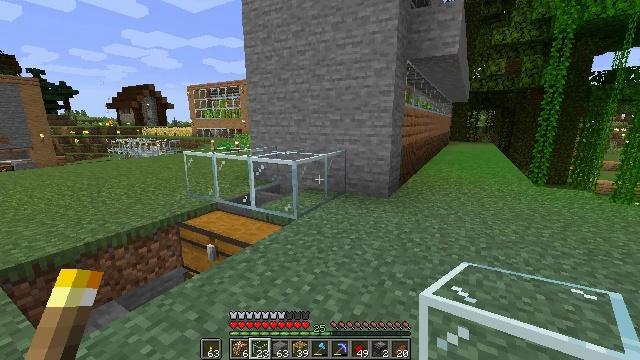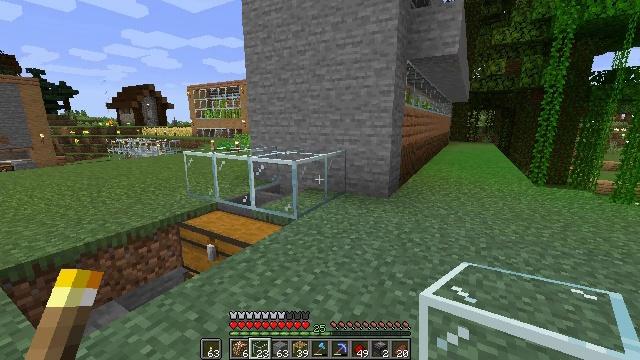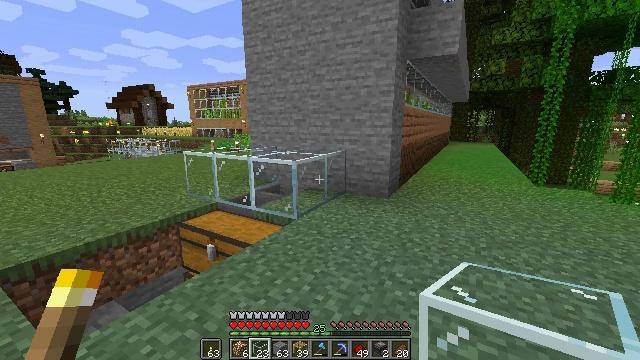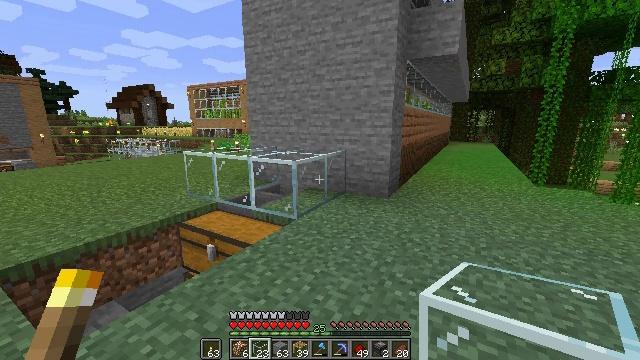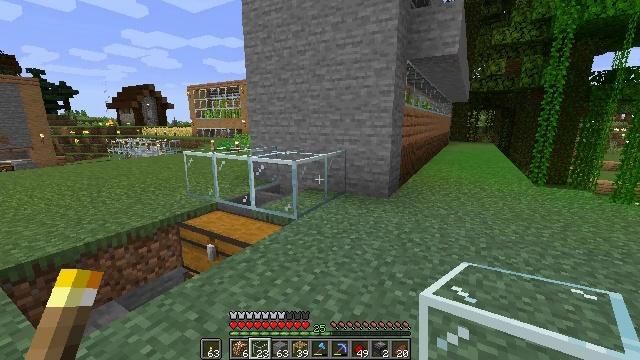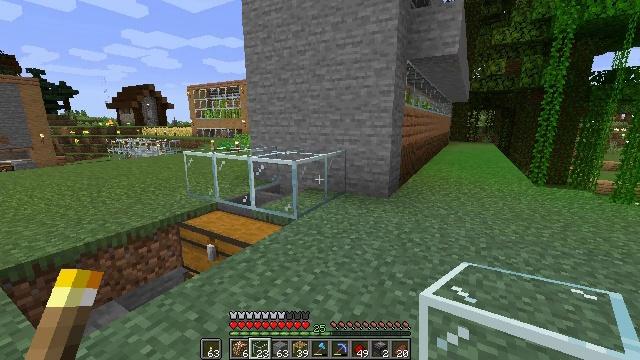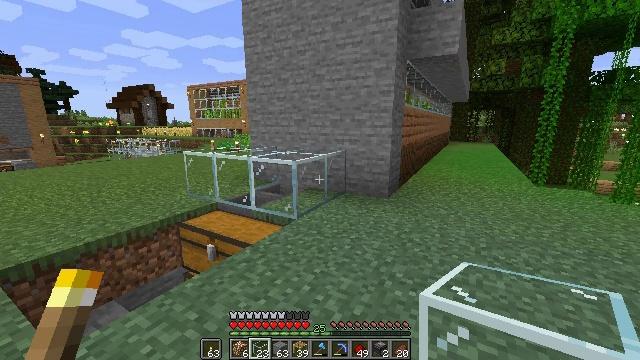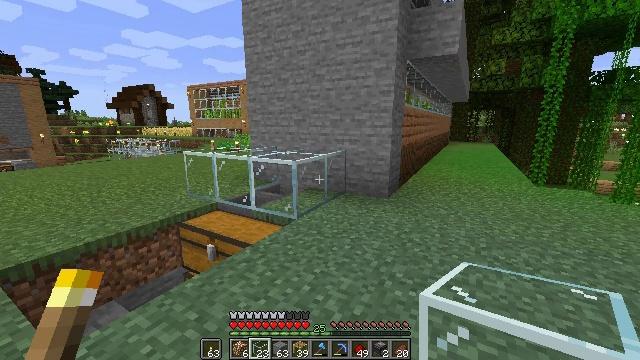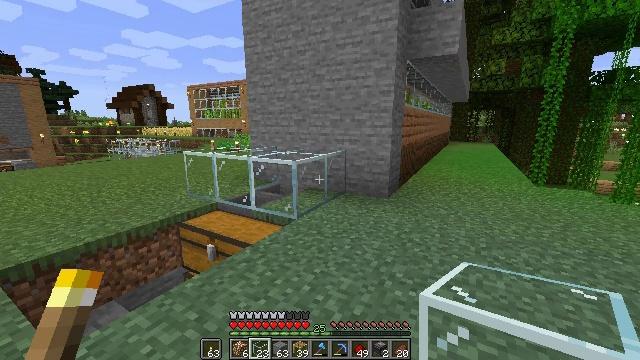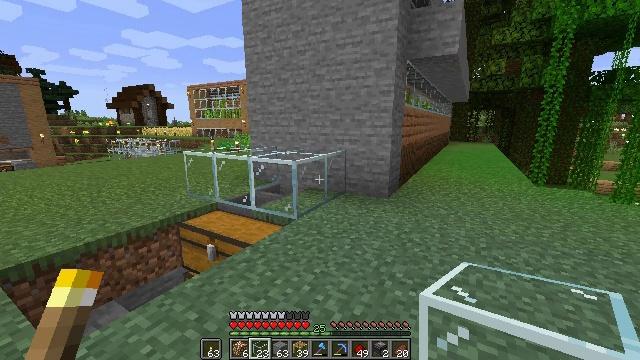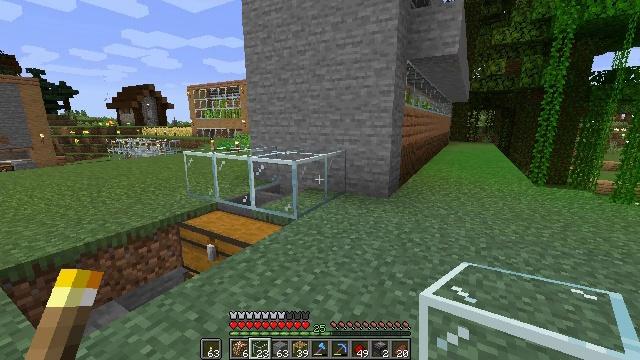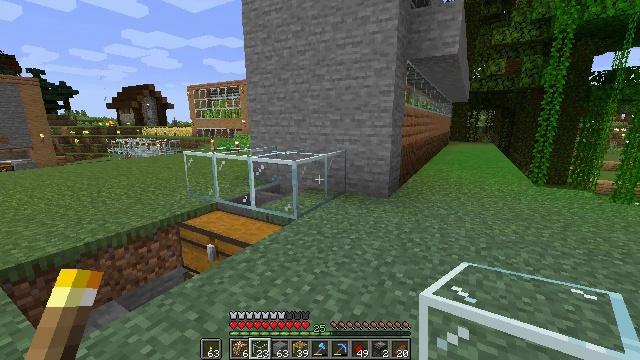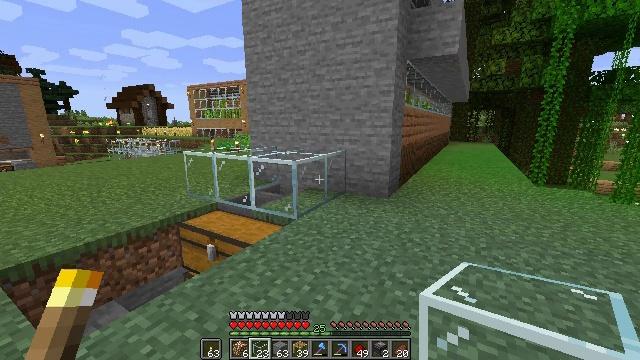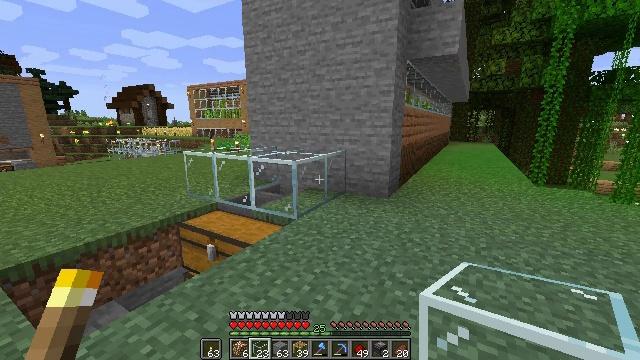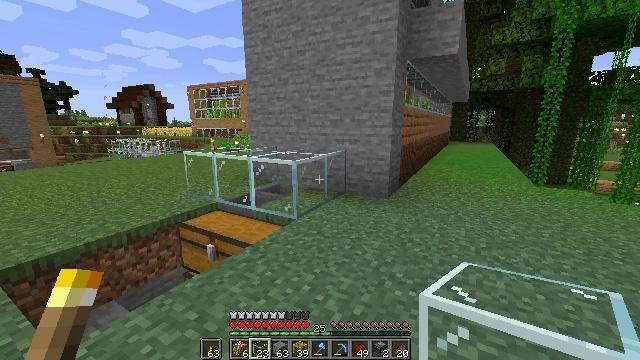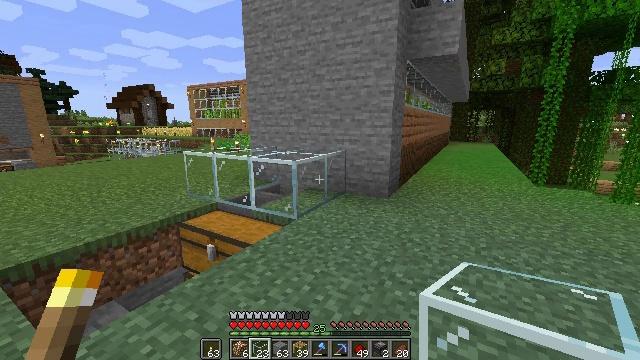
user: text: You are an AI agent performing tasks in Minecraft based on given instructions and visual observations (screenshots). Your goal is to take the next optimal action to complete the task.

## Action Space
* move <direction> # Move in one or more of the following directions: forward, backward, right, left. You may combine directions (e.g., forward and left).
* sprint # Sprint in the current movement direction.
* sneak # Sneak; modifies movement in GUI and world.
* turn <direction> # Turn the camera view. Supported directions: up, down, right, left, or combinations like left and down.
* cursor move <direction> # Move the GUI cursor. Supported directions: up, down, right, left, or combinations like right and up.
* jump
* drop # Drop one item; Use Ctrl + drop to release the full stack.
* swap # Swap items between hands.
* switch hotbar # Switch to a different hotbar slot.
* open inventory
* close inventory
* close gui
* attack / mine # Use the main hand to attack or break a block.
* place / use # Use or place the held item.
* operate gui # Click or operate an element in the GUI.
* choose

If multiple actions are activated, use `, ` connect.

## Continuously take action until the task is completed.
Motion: motion action
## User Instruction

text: Construct a dropper in the crafting grid.
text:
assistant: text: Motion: no_op
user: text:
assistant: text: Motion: no_op
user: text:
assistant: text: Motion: no_op
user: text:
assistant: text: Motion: no_op
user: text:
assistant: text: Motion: no_op
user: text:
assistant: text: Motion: no_op
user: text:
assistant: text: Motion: no_op
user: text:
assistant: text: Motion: no_op
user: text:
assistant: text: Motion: no_op
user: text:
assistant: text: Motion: no_op
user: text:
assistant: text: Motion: no_op
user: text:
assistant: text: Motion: no_op
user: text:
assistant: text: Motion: no_op
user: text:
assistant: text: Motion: no_op
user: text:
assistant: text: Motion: no_op
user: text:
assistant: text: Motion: no_op
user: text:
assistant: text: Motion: no_op
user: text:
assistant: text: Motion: no_op
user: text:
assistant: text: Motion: no_op
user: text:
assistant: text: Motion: no_op
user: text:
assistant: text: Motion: no_op
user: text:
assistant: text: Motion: no_op
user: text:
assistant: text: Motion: no_op
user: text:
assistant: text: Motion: no_op
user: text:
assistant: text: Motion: no_op
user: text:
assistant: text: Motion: no_op
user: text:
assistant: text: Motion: no_op
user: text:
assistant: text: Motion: no_op
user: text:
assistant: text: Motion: no_op
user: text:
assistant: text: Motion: no_op